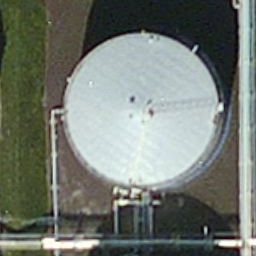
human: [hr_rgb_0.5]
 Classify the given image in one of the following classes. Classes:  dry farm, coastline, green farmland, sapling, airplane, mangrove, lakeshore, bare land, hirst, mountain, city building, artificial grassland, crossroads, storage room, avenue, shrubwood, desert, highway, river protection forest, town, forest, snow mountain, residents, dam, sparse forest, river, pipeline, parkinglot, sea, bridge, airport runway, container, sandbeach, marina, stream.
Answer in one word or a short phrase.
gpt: storage room